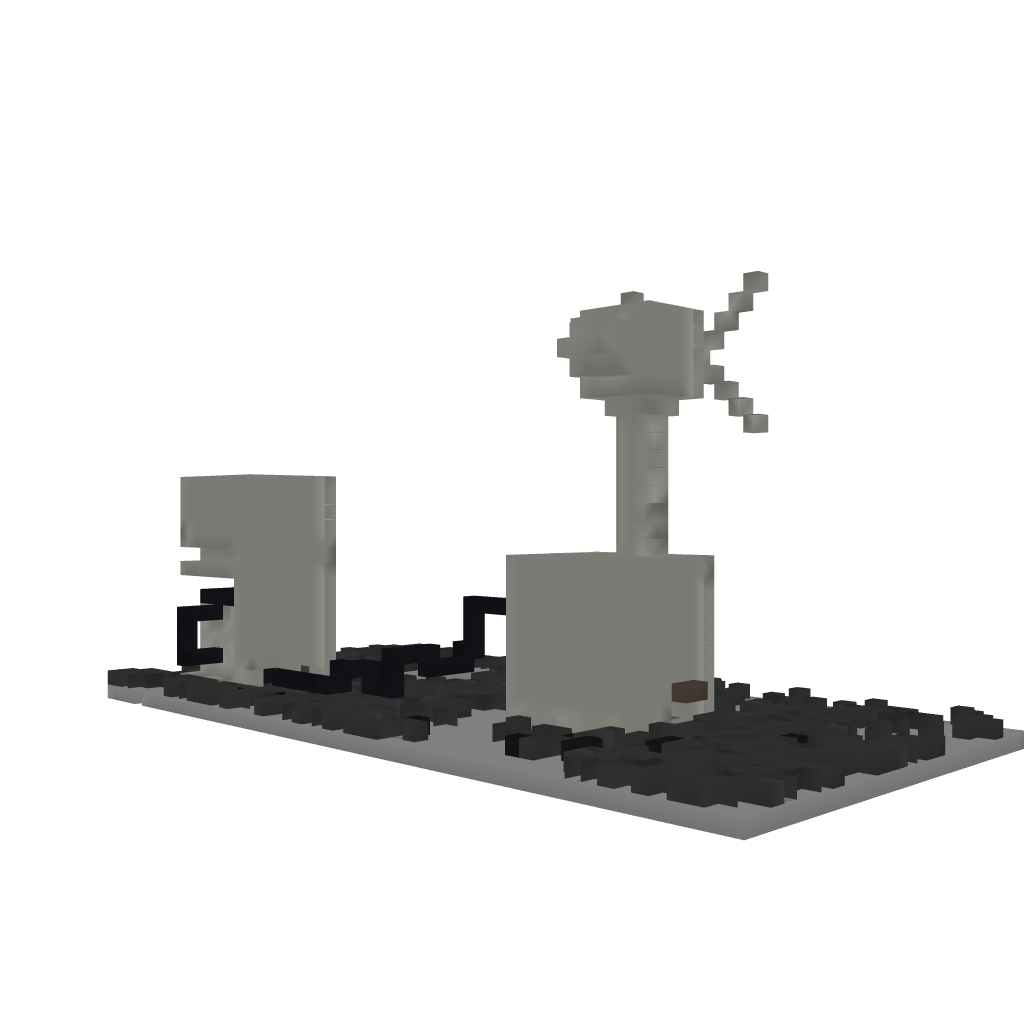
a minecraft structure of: PHILIPS coffeemaker.